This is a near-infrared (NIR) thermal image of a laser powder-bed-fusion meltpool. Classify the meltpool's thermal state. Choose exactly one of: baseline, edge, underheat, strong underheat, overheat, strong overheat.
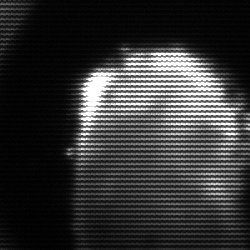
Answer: baseline